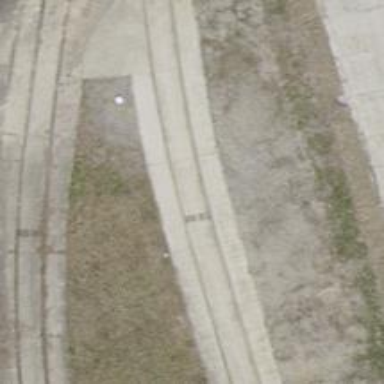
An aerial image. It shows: Disused railway spur with one track.